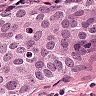
Metastatic tissue present: yes